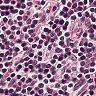
Metastatic tissue present: no